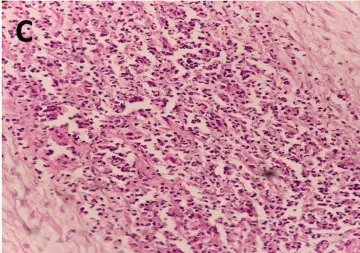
Gross and microscopic features of the tumor. (C) Tumor showing neutrophilic collections, H&E, x400.
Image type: pathology (h&e)